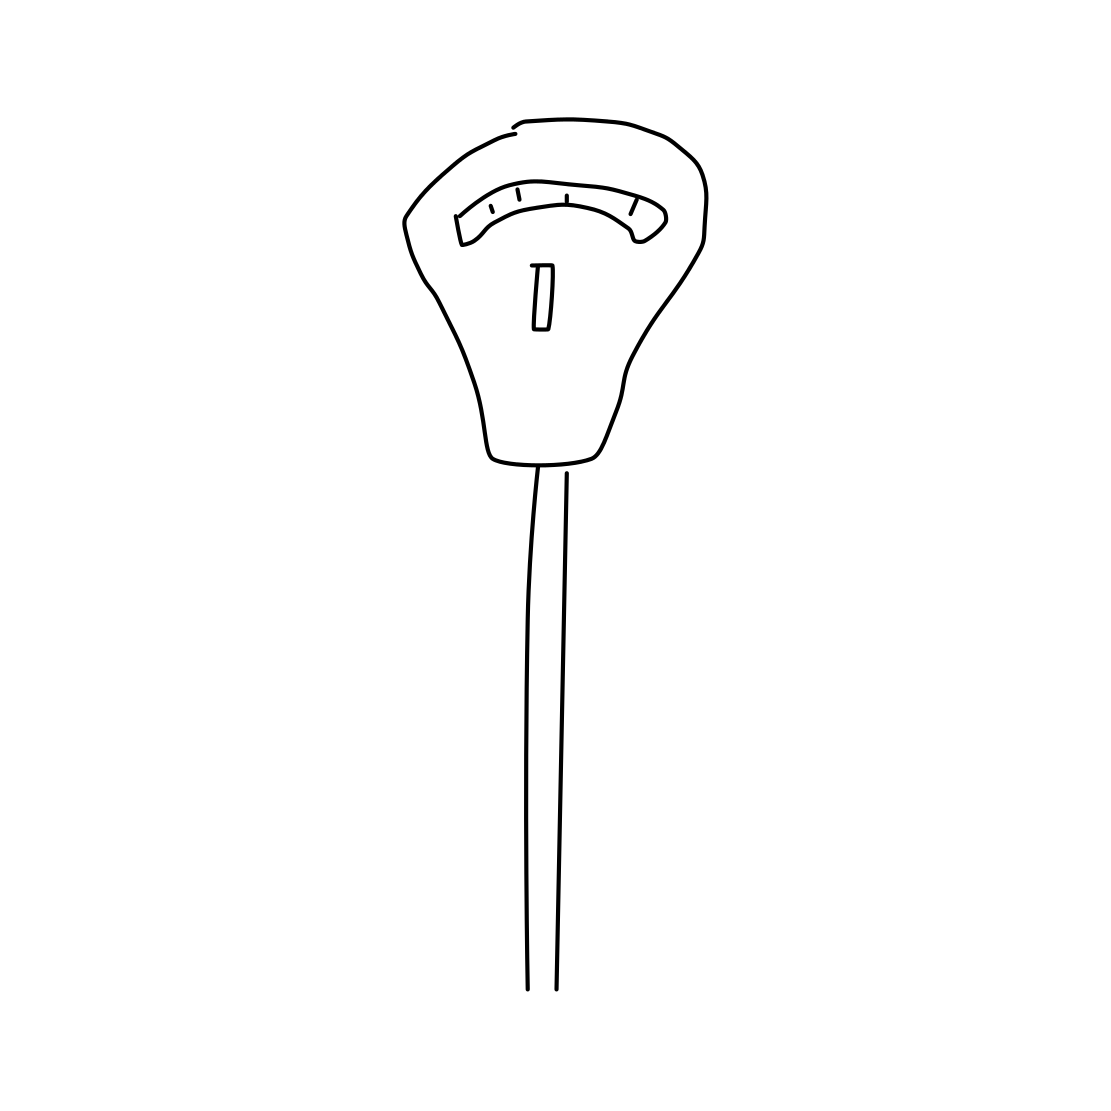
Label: parking meter